This grayscale texture is a bearing vibration snapshot reshaped row-by-row into a square image. Diagnose the bearing from this image, choosing from: normal, inner_race, outer_race, ball.
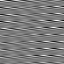
Answer: outer_race